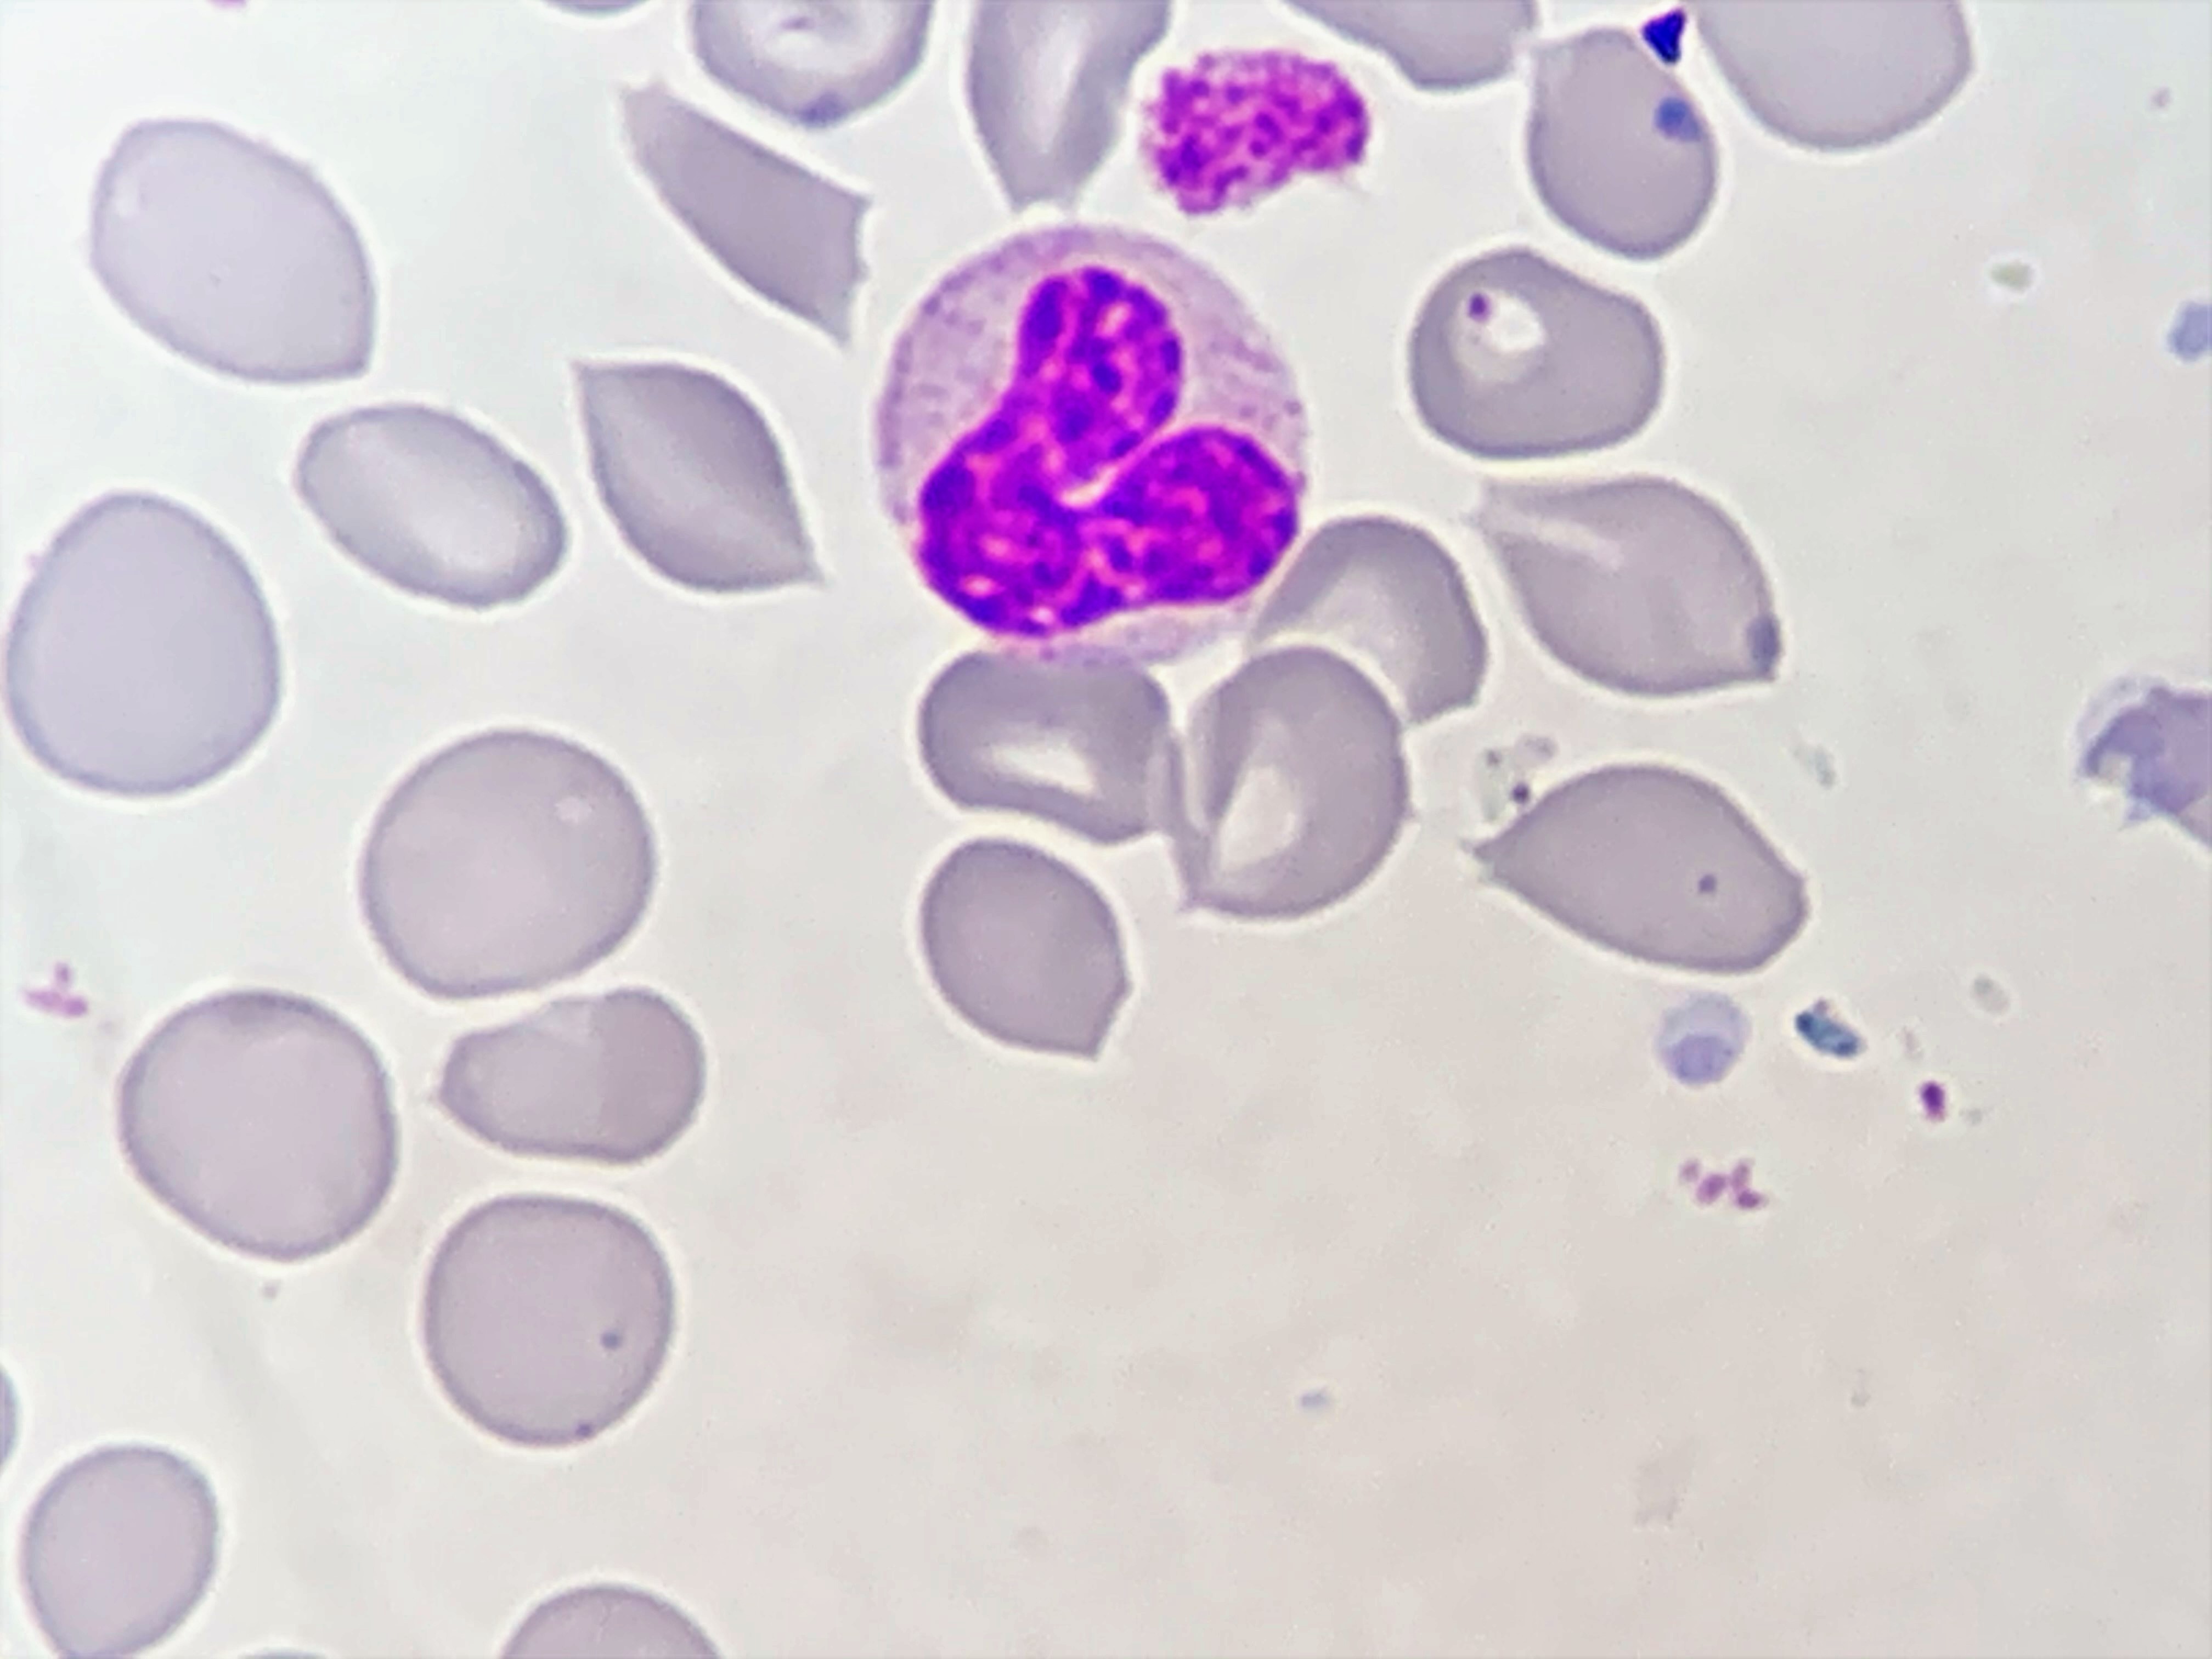
Cell type: BAND CELLS